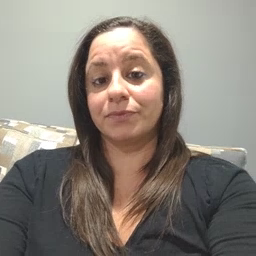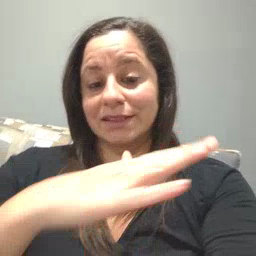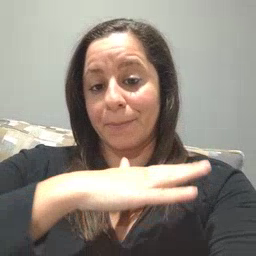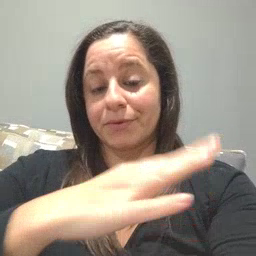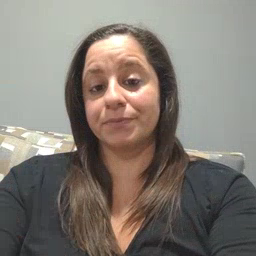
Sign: table